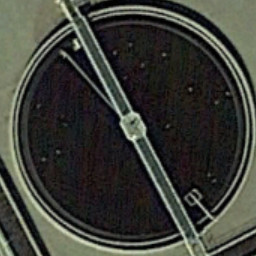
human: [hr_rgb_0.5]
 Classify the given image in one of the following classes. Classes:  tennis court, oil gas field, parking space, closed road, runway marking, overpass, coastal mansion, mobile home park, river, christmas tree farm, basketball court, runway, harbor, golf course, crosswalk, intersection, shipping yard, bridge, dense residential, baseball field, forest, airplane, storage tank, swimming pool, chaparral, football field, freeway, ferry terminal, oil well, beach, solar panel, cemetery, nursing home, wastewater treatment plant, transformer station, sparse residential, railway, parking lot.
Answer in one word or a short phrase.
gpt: wastewater treatment plant